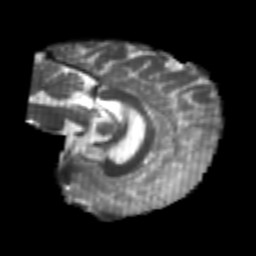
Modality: T2w
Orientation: sagittal
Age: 25
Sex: female
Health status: healthy
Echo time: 0.074 s